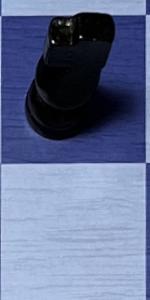
Label: Empty